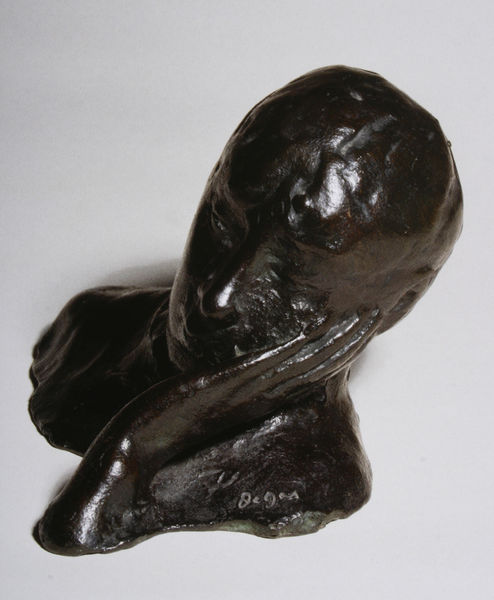
Titel: Portrait, tête appuyée sur la main, Porträt, den Kopf auf die Hand gestützt
Künstler: Edgar Degas
Standort: Paris
Institution: Musée d'Orsay
Schlagwörter: dunkel, hand, kopf, mann, schatten, schlaf, weiß, menschen, braun, degas, edgar degas, finger, frankreich, frau, grau, haar, licht, marmor, mund, nase, ohr, schwarz, stirn, stützen, arm, augen, gesicht, halten, haupt, lang, mensch, stein, trauer, hals, porträt, signatur, auge, figur, haare, kind, kinn, lippe, lippen, ohren, scheitel, schräg, schulter, schultern, skulptur, statue, liegen, schlafend, perspektive, kahl, rauh, signiert, sigantur, französisch, büste, glanz, glatze, angelehnt, glänzend, metall, bronze, glatt, plastik, poliert, rodin, nachdenklich, verträumt, wange, denkend, nachdenken, umriss, reflexion, aufsicht, foto, philosoph, denken, fern, draufsicht, schawrz, denker, photo, fragment, rau, müde, stützend, schräge, herme, bronzeguss, schuter, han, handgelenk, ruhende, aug, frauenkopf, bronce, kahlkopf, begas, haltn, galtt, denen, ohren$